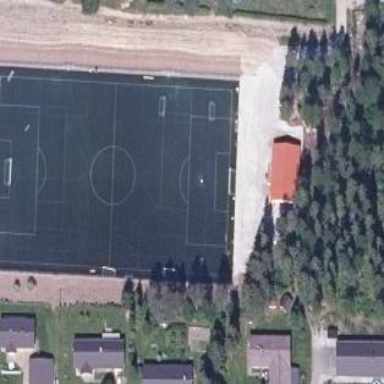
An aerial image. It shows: Soccer pitch for leisureland activities.